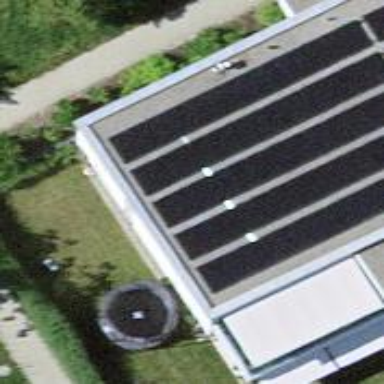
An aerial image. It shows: Solar power generator.